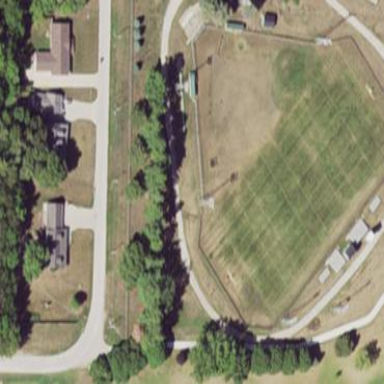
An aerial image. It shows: Pitch designated for leisure land activities like baseball and football.